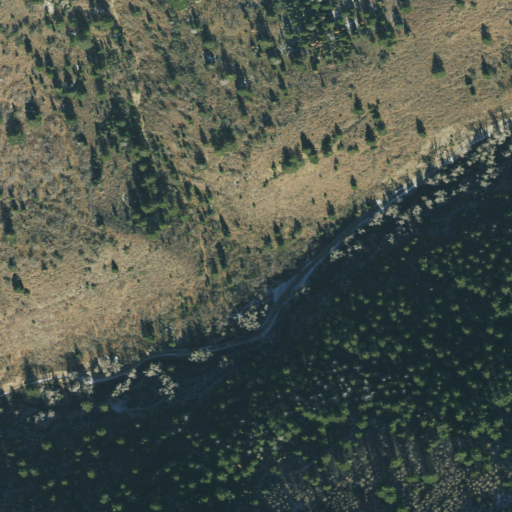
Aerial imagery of valley in Utah named Porcupine Gulch containing deciduous forest, evergreen forest, and open development